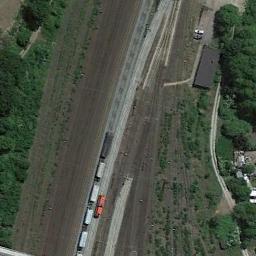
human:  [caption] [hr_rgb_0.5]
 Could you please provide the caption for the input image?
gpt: These railways go through the green area and a train is on one railway .

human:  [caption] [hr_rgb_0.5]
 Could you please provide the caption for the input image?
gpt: The railway is next to some trees and grass .

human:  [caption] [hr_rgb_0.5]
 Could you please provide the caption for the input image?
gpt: There is a row of blue buildings on one side of the railway .

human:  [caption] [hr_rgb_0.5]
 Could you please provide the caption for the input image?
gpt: Many trees are beside the railway .

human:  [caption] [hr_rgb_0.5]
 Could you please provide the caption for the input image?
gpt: There are some green bushes beside the railway with a train .